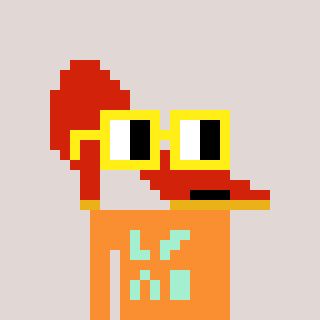
a pixel art character with square yellow glasses, a highheel-shaped head and a orange-colored body on a warm background